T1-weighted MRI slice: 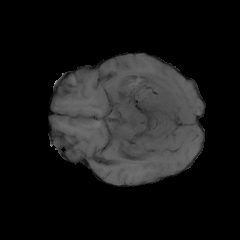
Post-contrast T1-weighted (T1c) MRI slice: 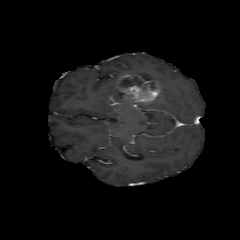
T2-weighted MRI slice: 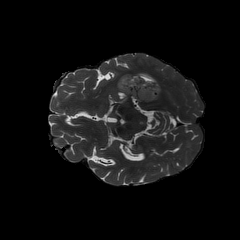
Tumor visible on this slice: yes